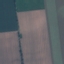
Land use / land cover class: AnnualCrop